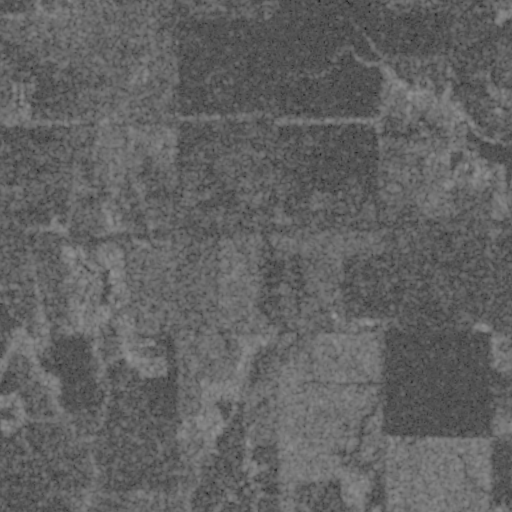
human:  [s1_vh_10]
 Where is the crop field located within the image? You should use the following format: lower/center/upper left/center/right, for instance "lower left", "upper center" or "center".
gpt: The crop field is located in the upper center of the image.
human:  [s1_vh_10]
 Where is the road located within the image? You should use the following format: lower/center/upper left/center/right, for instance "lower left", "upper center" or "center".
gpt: There is no road in the image.

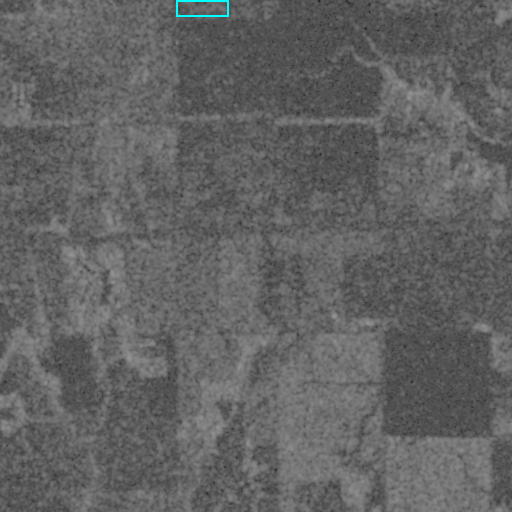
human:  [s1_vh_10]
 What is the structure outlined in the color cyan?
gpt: The structure outlined in cyan is a crop field.
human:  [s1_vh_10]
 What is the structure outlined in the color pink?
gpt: There is no pink outline.